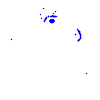
Particle: electron